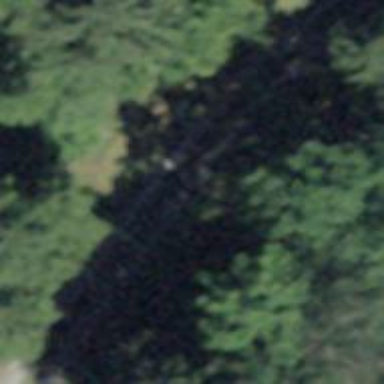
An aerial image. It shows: Track with grade2 tracktype.